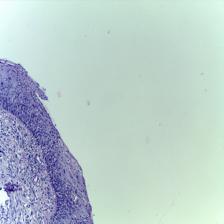
Diagnosis: Normal